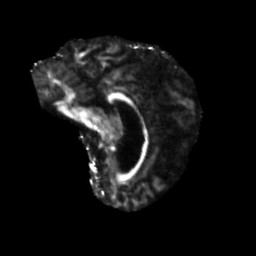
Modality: FA
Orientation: sagittal
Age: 68
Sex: male
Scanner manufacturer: siemens
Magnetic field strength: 3 T
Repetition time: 5.47 s
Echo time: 0.0854 s